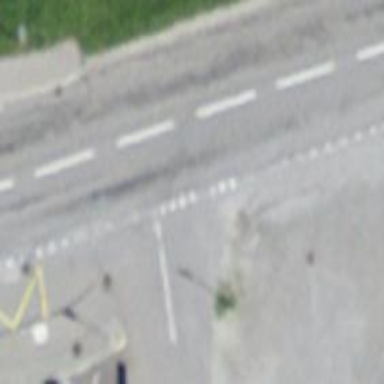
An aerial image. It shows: Secondary road with asphalt surface.